Chest X-ray. View position: PA
Patient age: 62
Patient sex: F
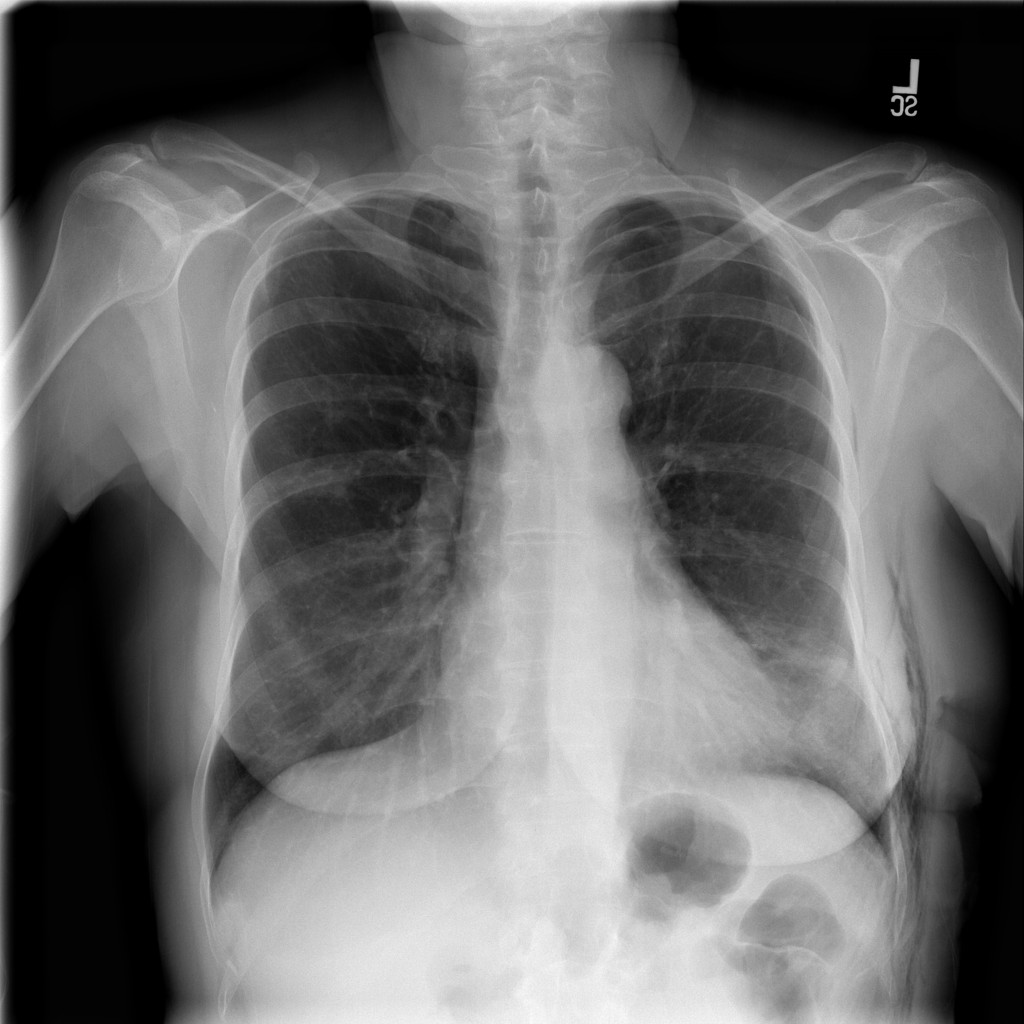
Finding: Pneumothorax